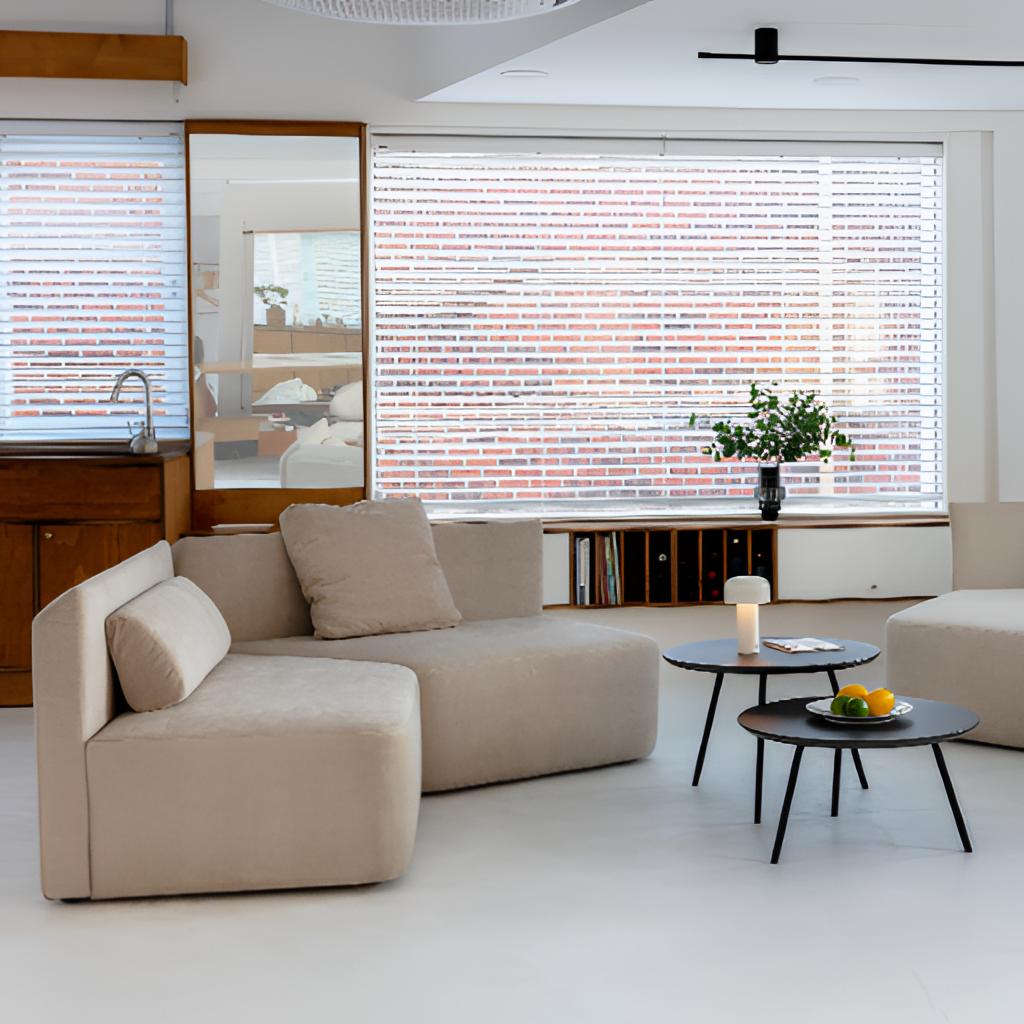
living room, fabric sectional sofa, contemporary, white tile flooring, with solid pattern, white blinds wallpaper, with horizontal striped pattern